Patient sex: F
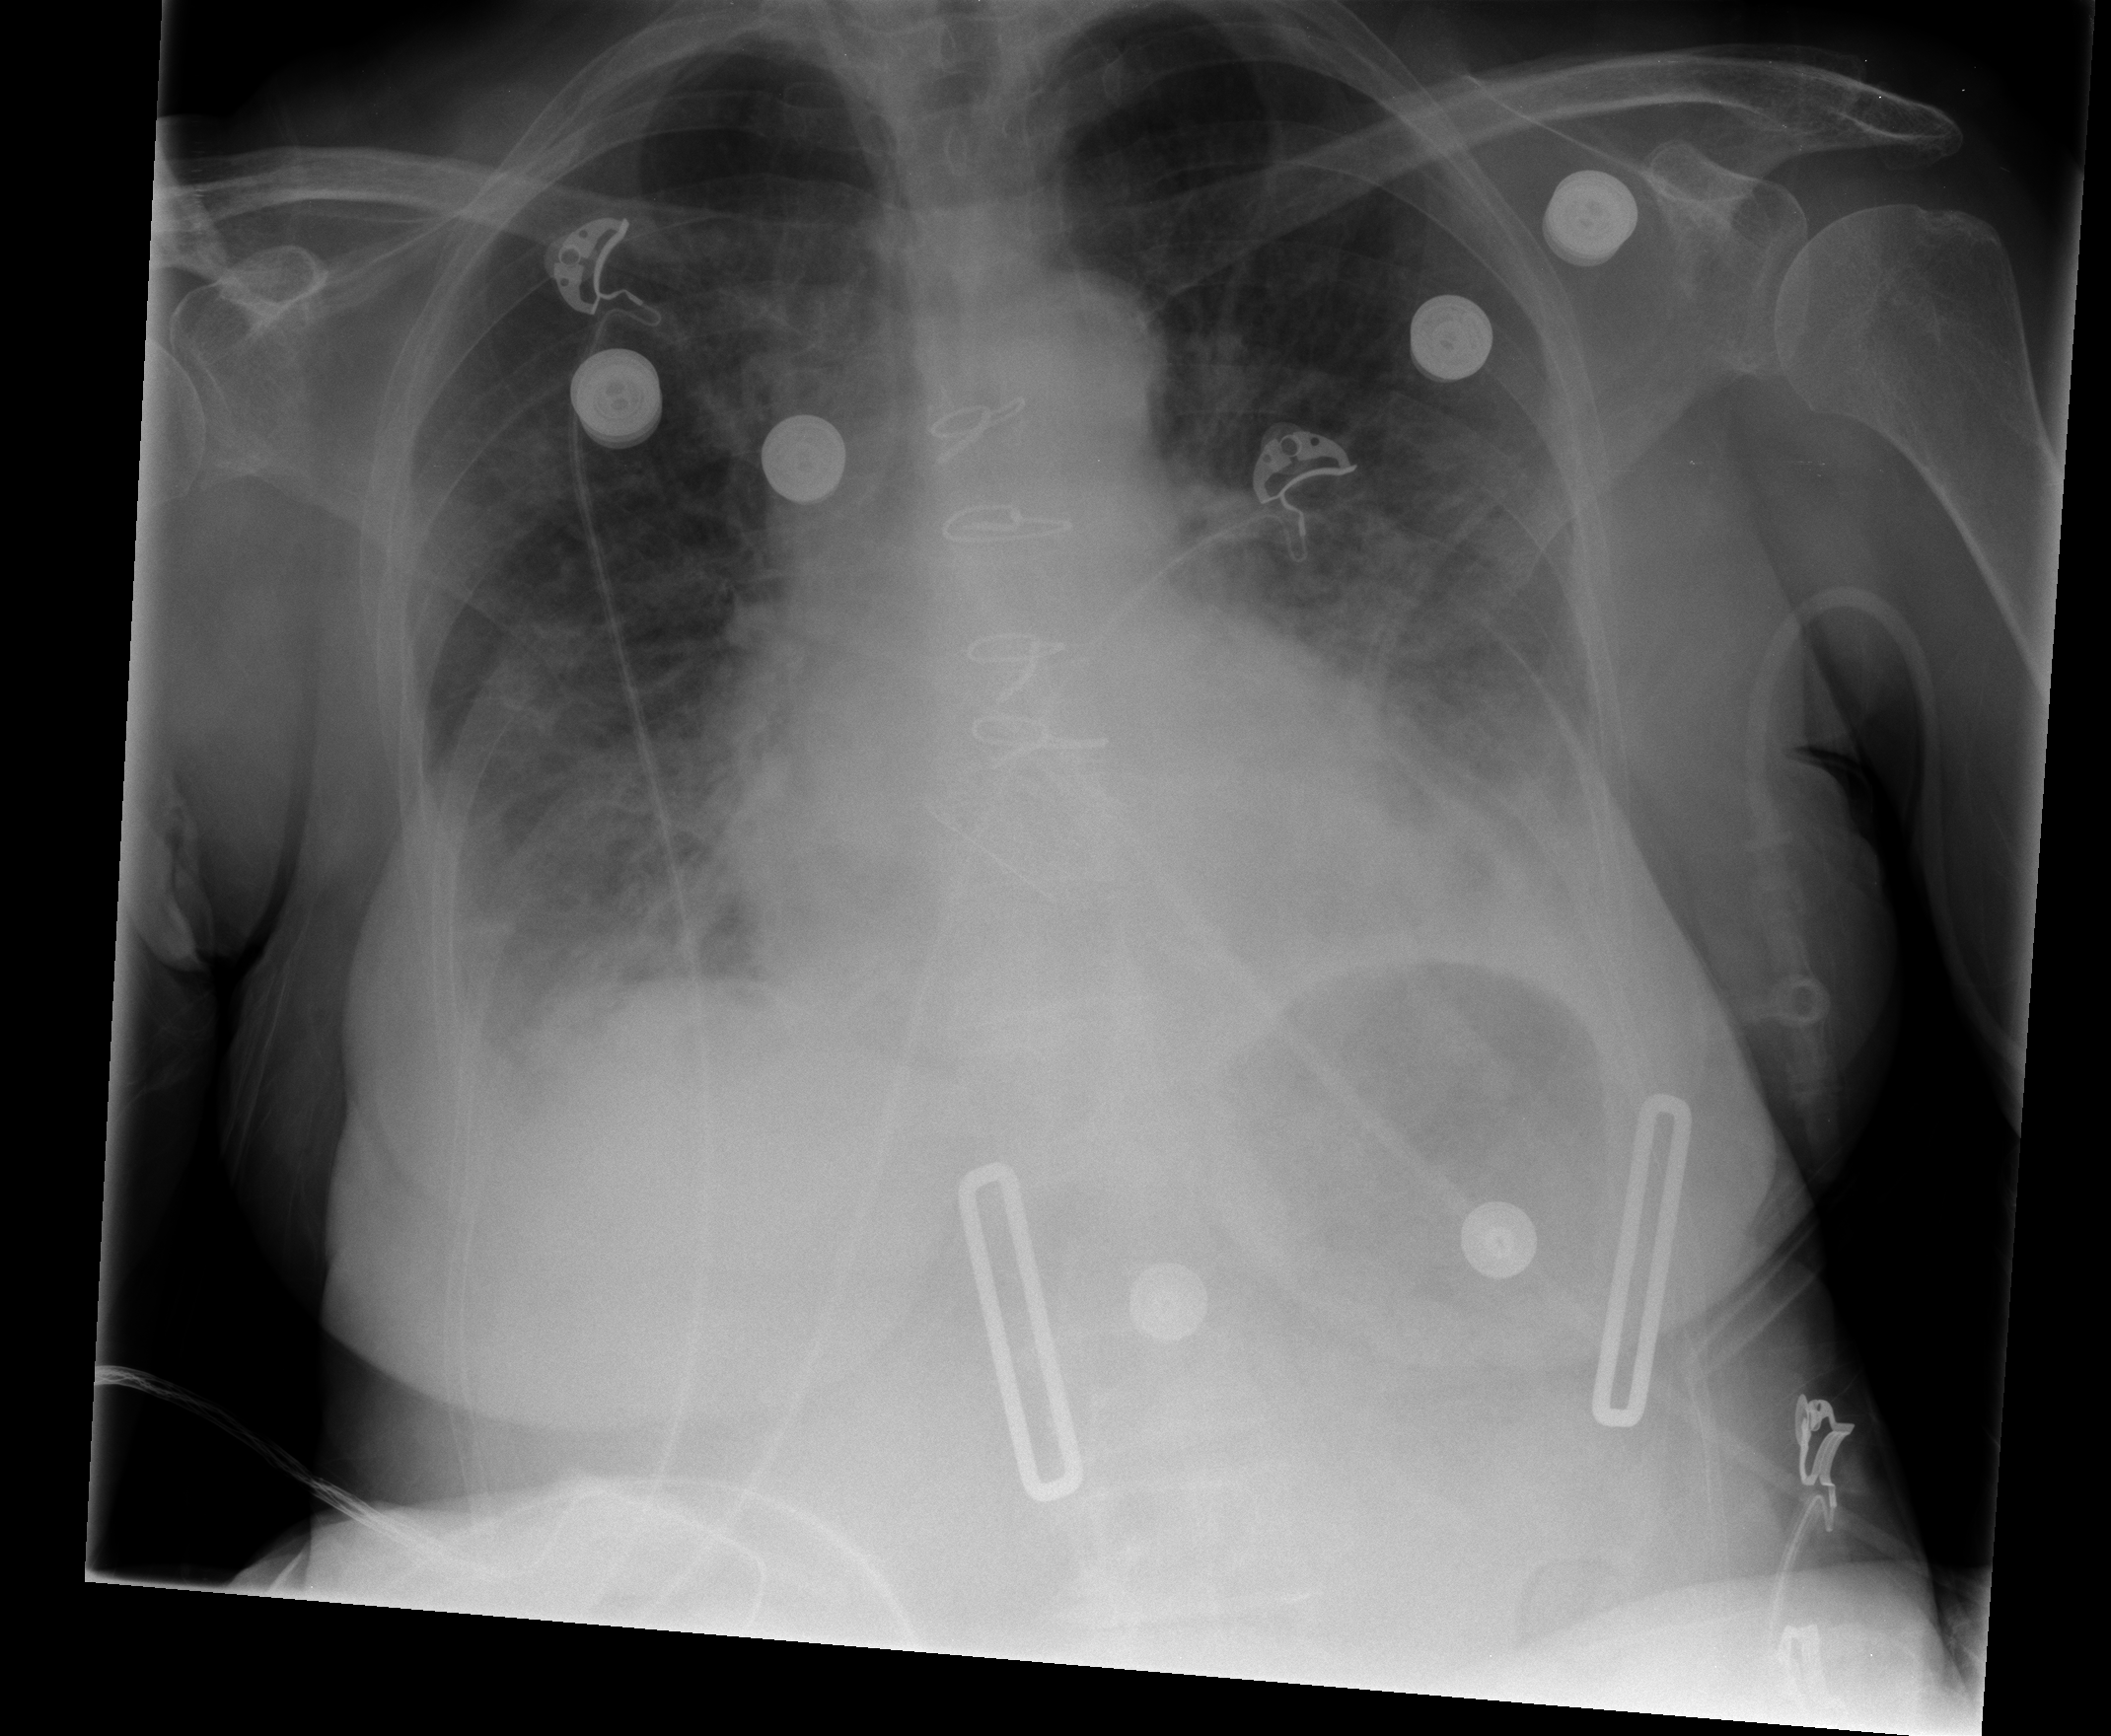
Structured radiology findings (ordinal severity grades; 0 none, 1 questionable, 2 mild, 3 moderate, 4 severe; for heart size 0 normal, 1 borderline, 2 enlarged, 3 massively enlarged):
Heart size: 1
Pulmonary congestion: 2
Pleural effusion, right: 2
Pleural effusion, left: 2
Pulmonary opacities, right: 0
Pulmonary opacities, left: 0
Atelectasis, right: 3
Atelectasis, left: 3